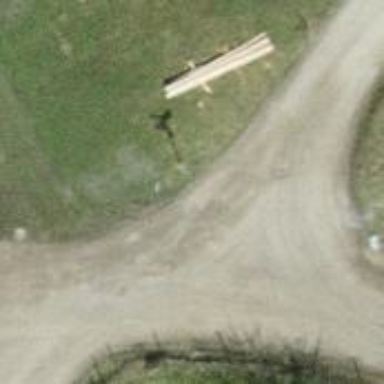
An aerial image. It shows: Guidepost with information.